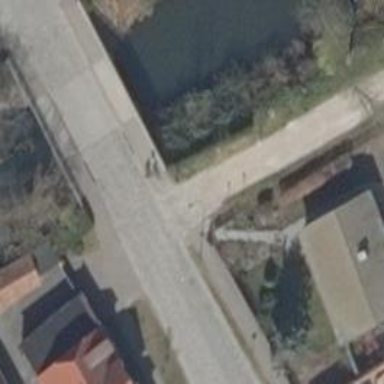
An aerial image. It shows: Unclassified road with sidewalks on both sides.